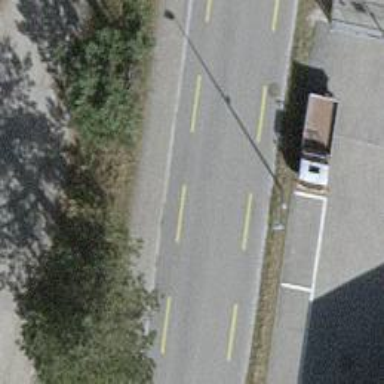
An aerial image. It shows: Tertiary road with shared cycle lane.